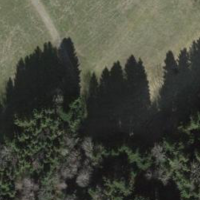
EUNIS habitat code: 44
Species observed at this site:
Cardamine pratensis